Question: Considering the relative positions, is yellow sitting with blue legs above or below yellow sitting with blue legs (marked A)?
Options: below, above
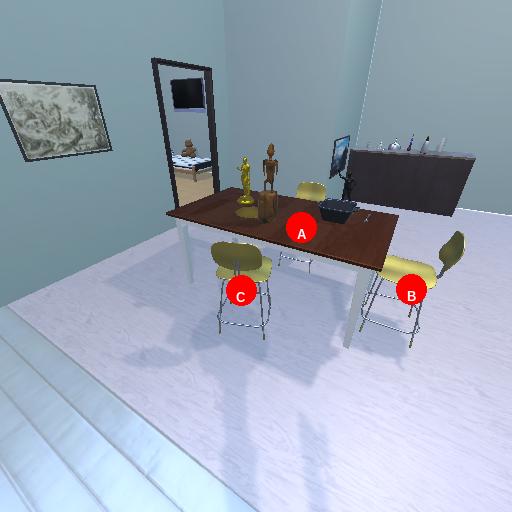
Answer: below